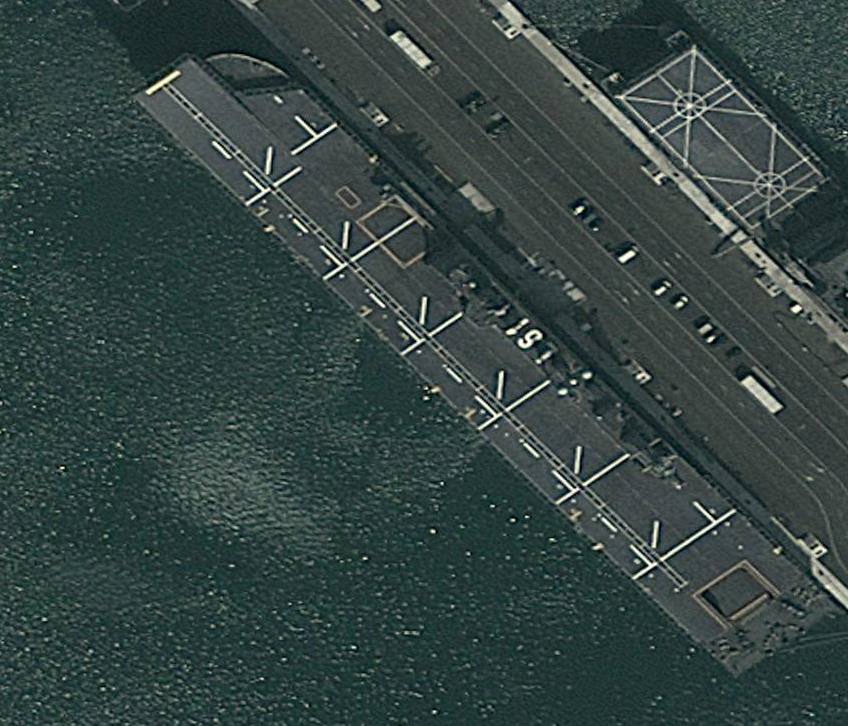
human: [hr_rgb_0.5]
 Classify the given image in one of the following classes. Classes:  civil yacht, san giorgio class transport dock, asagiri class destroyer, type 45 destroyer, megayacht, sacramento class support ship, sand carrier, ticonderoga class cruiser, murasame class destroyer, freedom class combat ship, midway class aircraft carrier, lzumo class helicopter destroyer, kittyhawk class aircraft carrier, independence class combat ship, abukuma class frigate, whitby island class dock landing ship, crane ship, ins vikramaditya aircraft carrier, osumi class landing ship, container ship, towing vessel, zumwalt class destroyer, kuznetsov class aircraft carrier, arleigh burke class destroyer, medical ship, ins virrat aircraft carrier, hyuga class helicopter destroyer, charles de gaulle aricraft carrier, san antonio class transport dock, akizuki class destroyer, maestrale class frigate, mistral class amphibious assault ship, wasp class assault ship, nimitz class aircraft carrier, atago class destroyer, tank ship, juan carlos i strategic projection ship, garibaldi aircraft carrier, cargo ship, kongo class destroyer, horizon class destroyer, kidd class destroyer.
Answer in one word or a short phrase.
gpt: Juan Carlos I Strategic Projection Ship